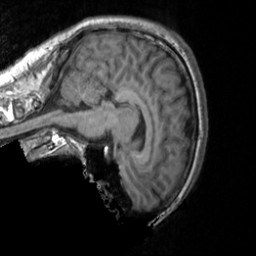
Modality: T1w
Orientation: sagittal
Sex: male
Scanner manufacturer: siemens
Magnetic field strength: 3 T
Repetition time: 1.9 s
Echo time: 0.00226 s